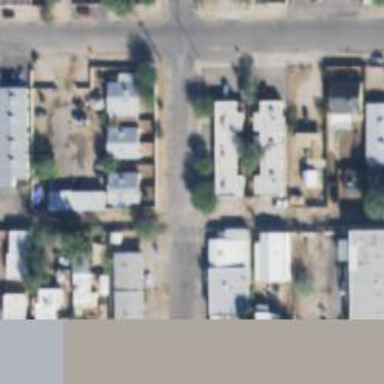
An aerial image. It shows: Alleyway designated as service road.